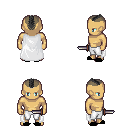
a pixel art fantasy rpg character, male body template, human, tanned skin, white cape, white pants, gray short mohawk hairstyle, black slippers, dagger, four views (front, back, left, right), 2x2 character sprite sheet, small pixel art, hard edges, no anti-aliasing